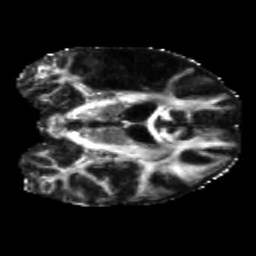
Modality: FA
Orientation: coronal
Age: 66
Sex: male
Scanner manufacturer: siemens
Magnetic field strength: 3 T
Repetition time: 5.25 s
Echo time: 0.08 s